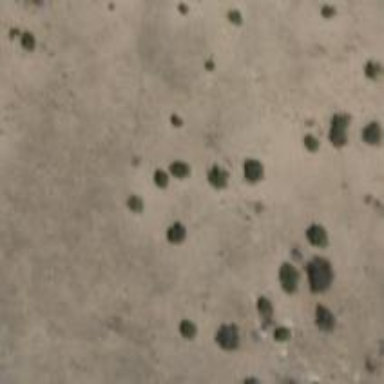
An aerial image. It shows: Area covered in scrub vegetation.